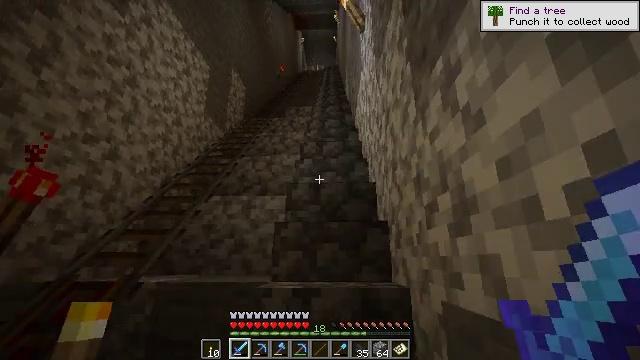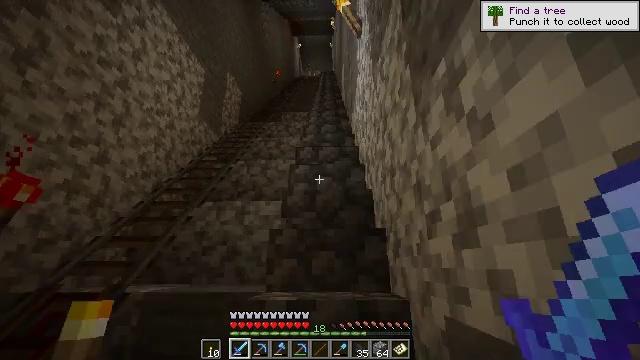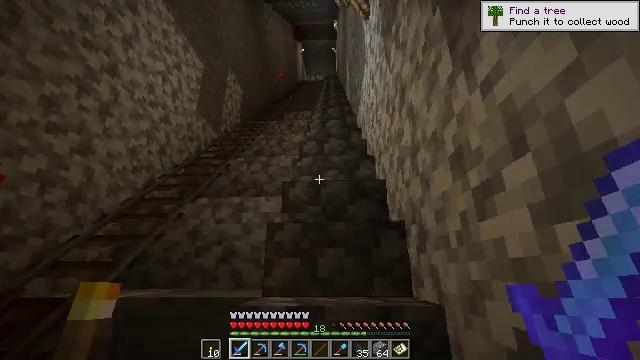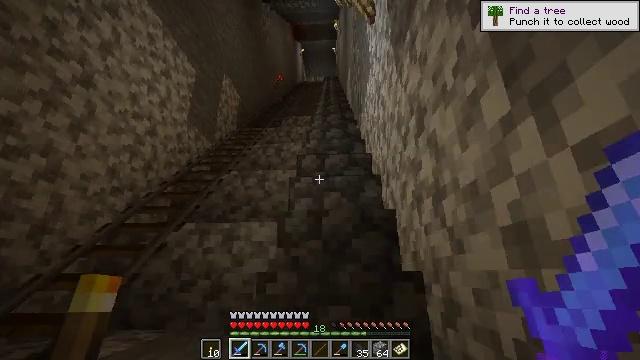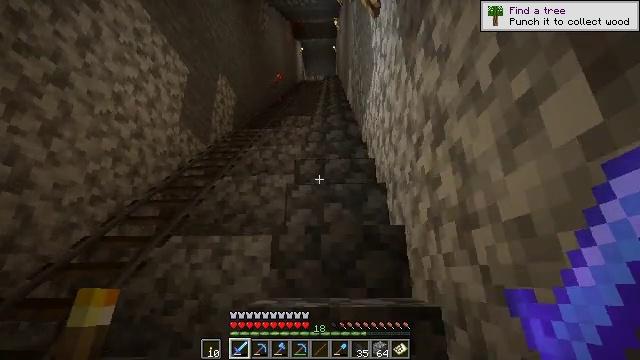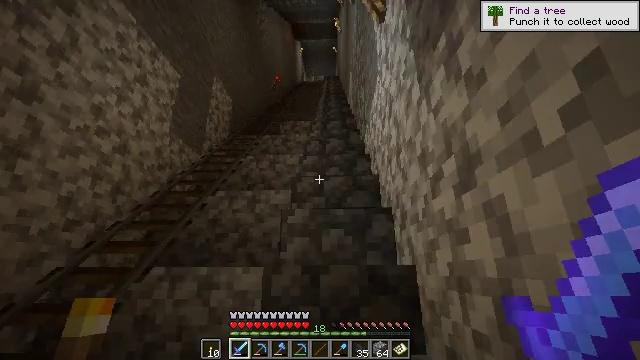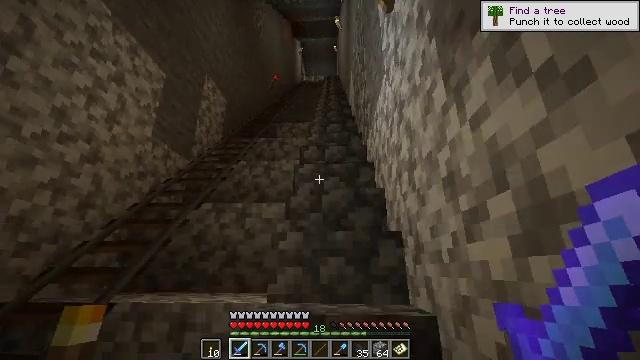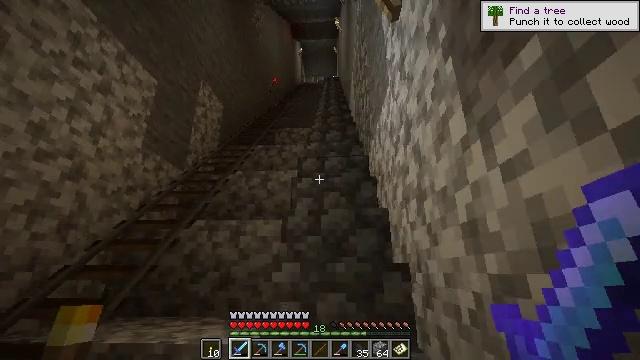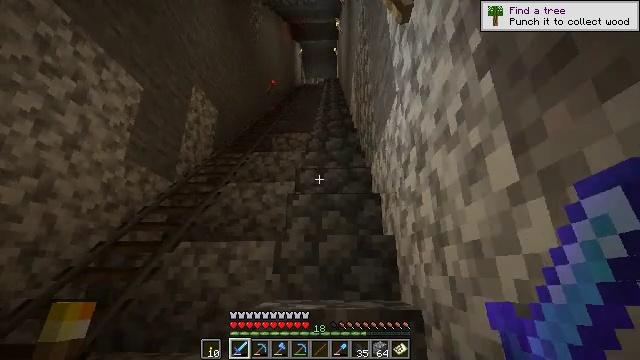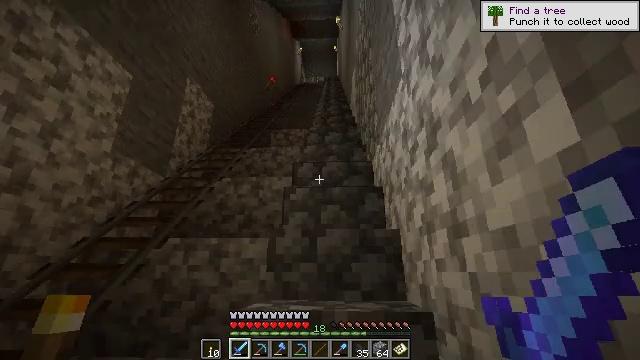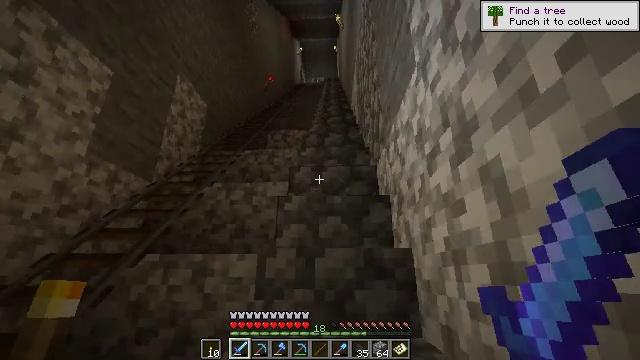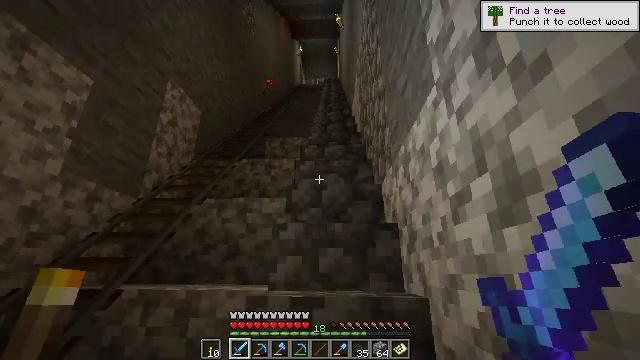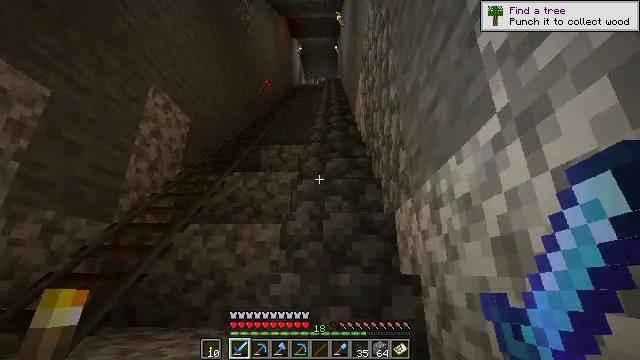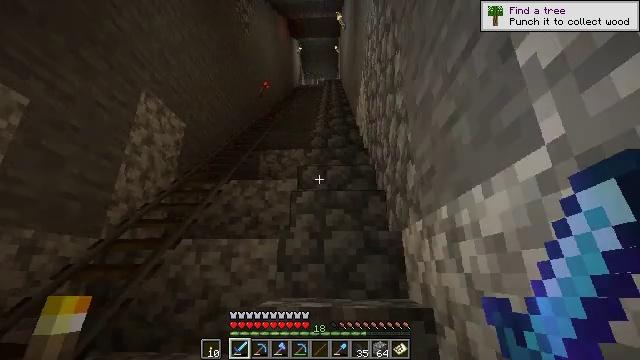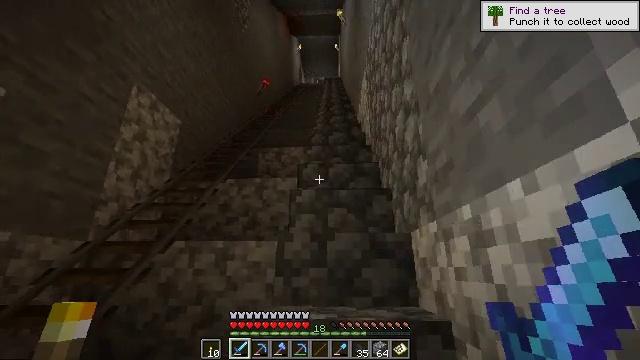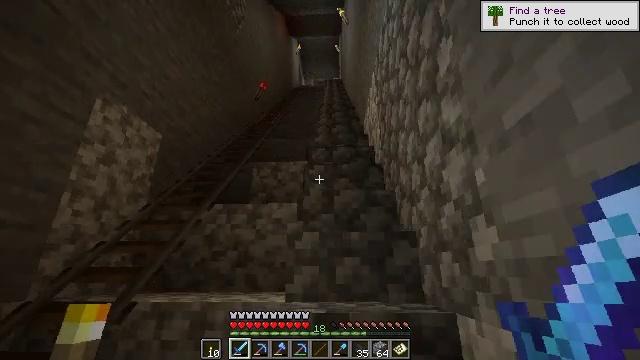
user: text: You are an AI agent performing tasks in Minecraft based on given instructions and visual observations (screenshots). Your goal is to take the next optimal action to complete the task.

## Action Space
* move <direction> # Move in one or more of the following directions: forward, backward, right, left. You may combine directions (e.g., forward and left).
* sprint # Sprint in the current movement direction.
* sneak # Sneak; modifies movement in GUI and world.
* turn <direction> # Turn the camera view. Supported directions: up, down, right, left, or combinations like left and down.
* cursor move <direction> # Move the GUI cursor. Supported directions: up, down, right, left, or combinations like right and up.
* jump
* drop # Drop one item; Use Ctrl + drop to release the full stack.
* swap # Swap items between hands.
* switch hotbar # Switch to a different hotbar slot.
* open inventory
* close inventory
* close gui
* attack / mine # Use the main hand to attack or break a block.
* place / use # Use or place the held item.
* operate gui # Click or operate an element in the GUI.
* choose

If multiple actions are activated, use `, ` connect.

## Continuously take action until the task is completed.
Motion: motion action
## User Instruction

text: Craft a coal block.
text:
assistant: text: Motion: move forward, turn right and up
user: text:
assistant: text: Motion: move forward, turn up
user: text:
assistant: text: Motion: move forward
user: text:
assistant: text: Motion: move forward
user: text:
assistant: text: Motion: move forward
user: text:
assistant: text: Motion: move forward
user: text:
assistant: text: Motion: move forward
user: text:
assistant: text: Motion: move forward
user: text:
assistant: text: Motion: move forward
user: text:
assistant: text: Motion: move forward
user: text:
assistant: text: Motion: move forward
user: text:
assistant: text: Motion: move forward
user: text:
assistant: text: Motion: move forward
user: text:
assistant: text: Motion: move forward
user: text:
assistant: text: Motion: move forward
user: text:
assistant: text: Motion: move forward
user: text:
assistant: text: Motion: move forward
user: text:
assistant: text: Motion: move forward
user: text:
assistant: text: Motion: move forward
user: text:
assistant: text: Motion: move forward
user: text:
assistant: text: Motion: move forward
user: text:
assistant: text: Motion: move forward and move right
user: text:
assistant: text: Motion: move forward and move right
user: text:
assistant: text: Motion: move forward and move right
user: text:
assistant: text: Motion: move forward and move right
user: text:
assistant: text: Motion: move forward
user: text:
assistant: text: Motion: move forward
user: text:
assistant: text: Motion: move forward
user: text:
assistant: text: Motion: move forward
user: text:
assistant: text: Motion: move forward